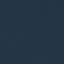
Land use / land cover: SeaLake